Aerial crown-view tile of a tropical tree (Barro Colorado Island, Panama), acquired 20241014:
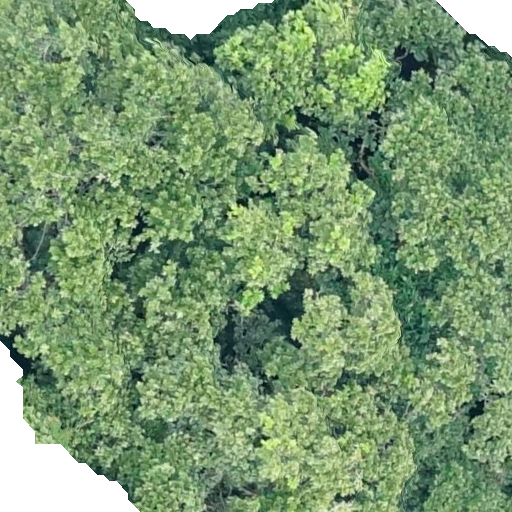
Species: Anacardium excelsum
GBIF accepted scientific name: Anacardium excelsum
Crown area: 553.087 m²